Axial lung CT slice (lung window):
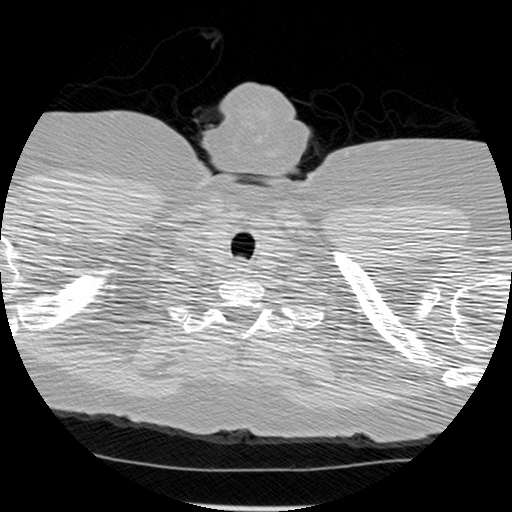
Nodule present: no